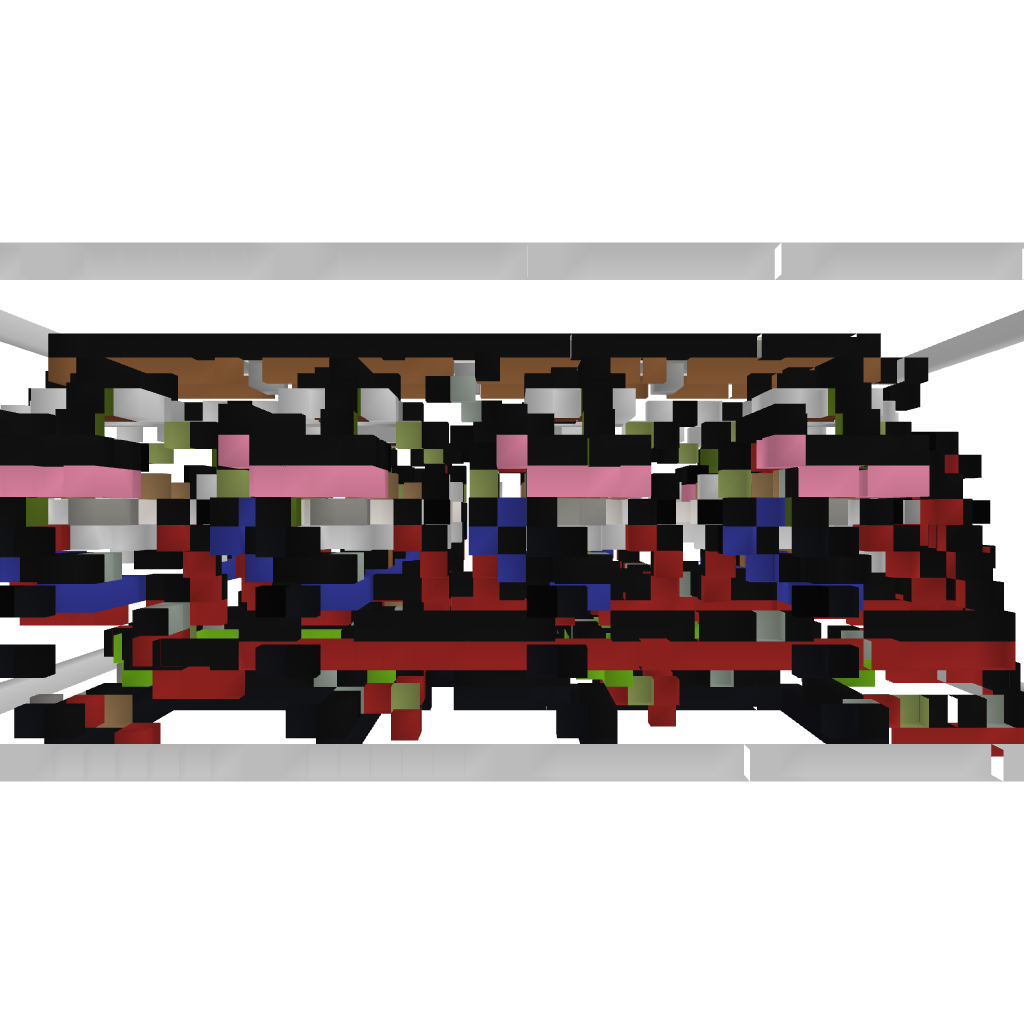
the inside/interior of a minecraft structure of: PVP/Adventure Lobby V. 2 (alpha)